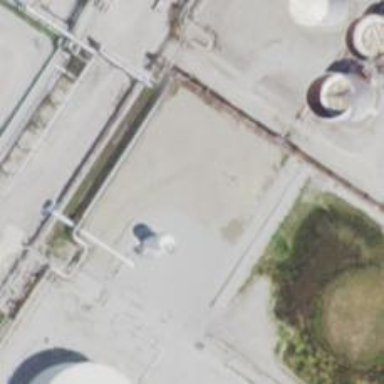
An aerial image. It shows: Storage tank that is man-made.